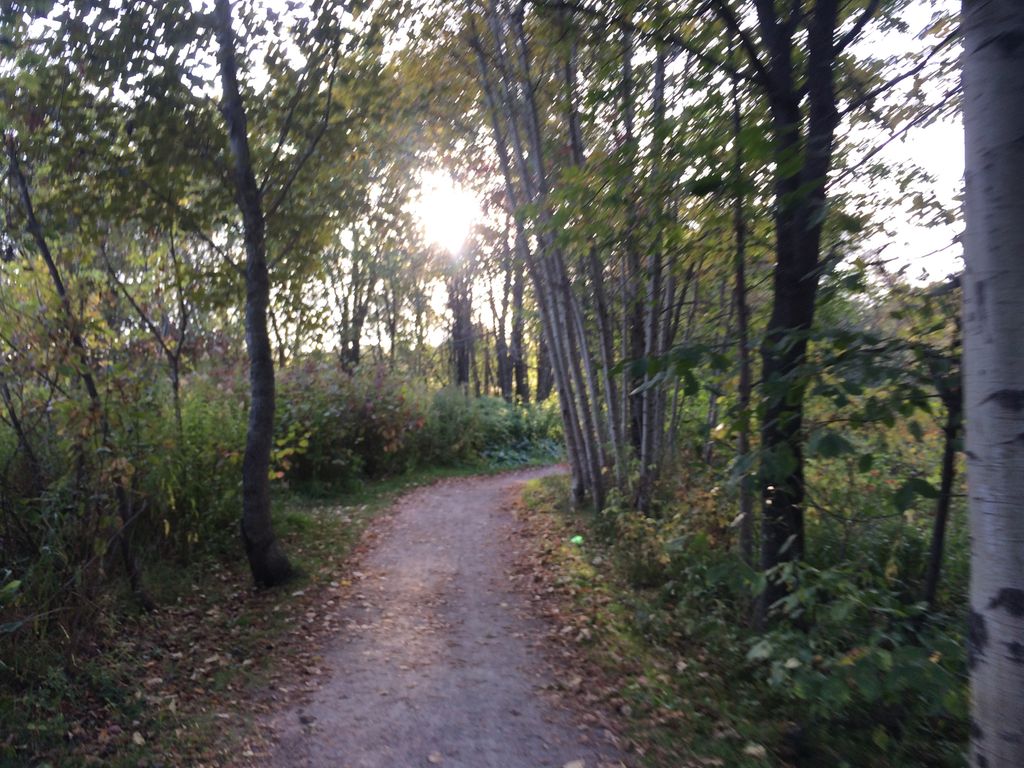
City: quebec_city